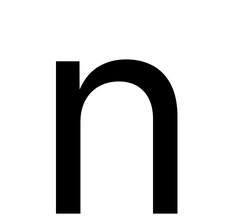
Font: Inter_Regular